Question: I've got a combo box like this:
'''
<mx:ComboBox dataProvider="{someArrayCollection}" />
'''
But when the contents of 'someArrayCollection' change, it leaves the combo box too small:

How can I trick the combo box into automatically resizing to fit the label of the largest item?
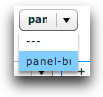
Answer: So the problem is that the 'ComboBox' doesn't 'invalidateSize()' after the 'dataProvider' dispatches a 'COLLECTION_CHANGE' event.
Lame.
It can be fixed by calling 'myComboBox.invalidateSize()' when ever the 'dataProvider' dispatches a 'COLLECTION_CHANGE'.